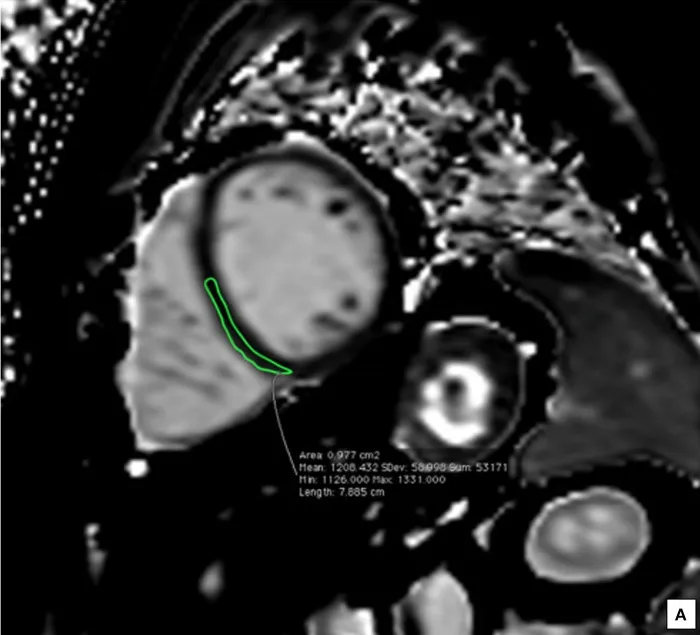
Representative native T1 mapping image and the corresponding late gadolinium enhancement (LGE) image at follow up after 3 months. Midventricular short axis image (SAX) of T1 map showing normal T1 times at follow up, an example from the inferoseptal segment (demarcated green area: 1.
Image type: radiology (mri)